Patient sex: M
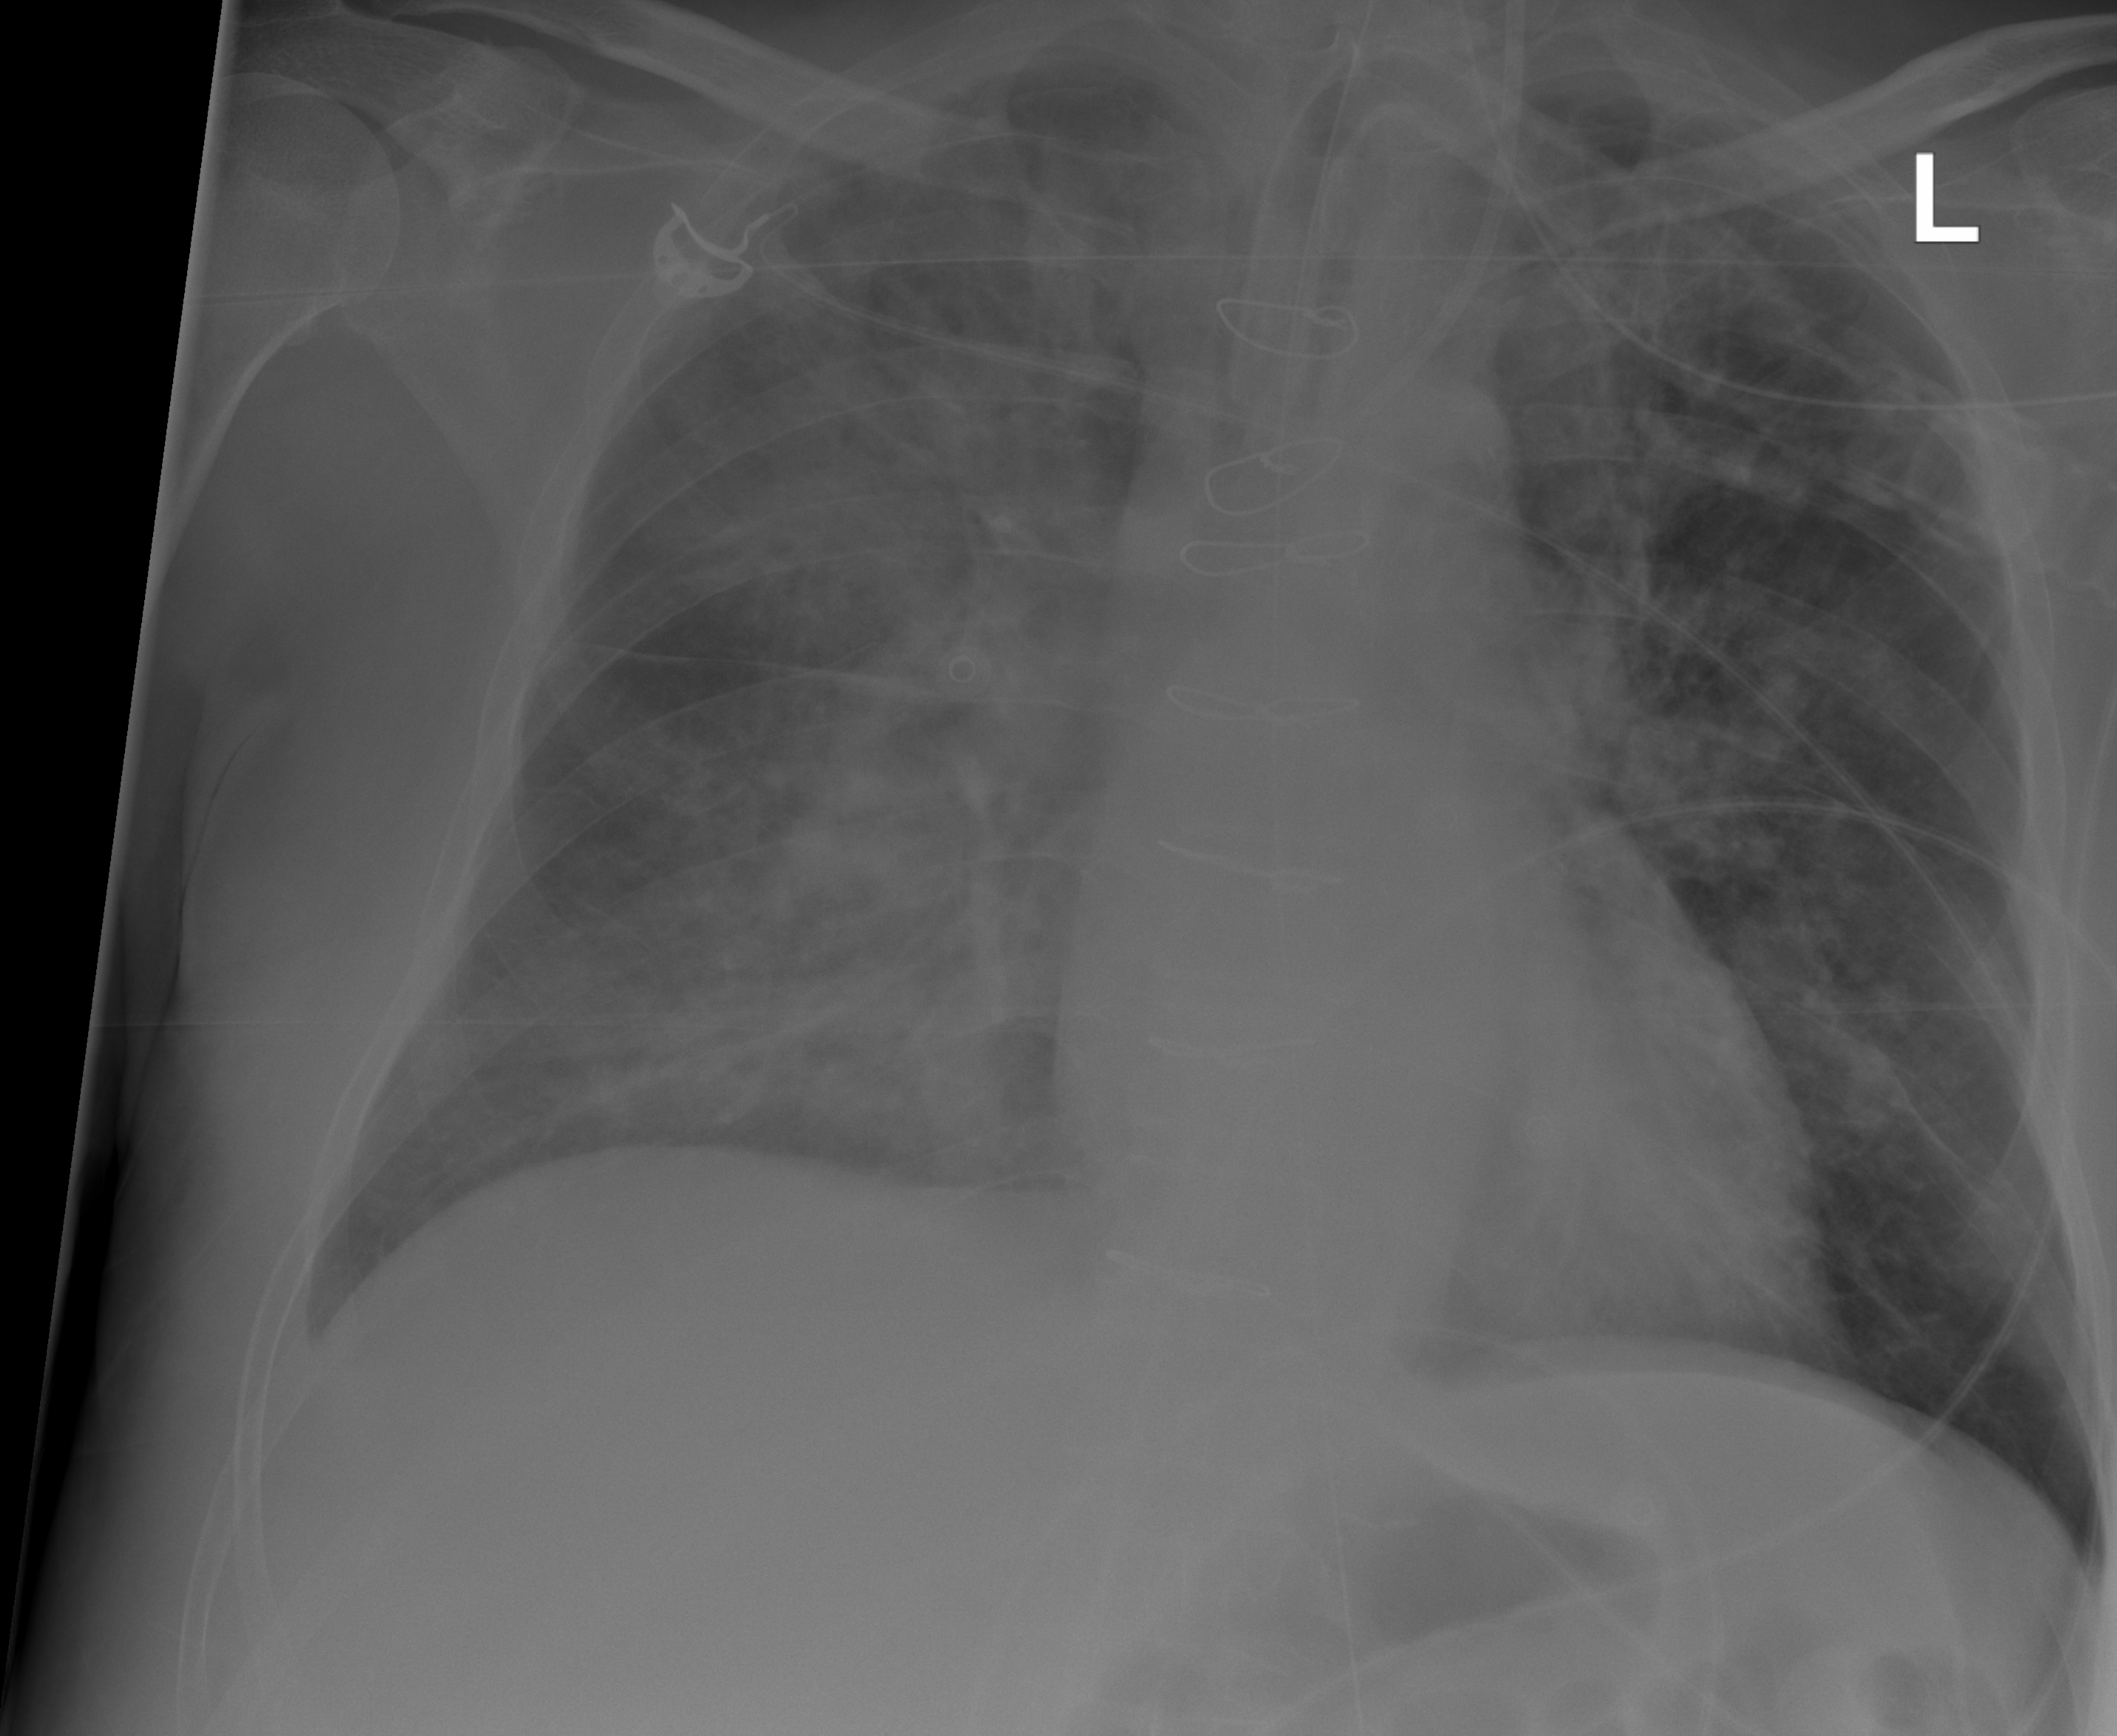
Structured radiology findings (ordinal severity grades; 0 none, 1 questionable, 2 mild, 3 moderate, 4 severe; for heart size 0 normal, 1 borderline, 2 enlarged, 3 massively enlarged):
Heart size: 2
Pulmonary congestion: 3
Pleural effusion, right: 0
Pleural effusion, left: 0
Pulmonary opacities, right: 3
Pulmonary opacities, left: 3
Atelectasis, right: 0
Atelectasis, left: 0